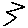
Label: zigzag